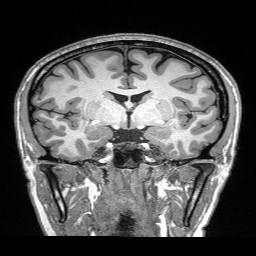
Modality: T1w
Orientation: sagittal